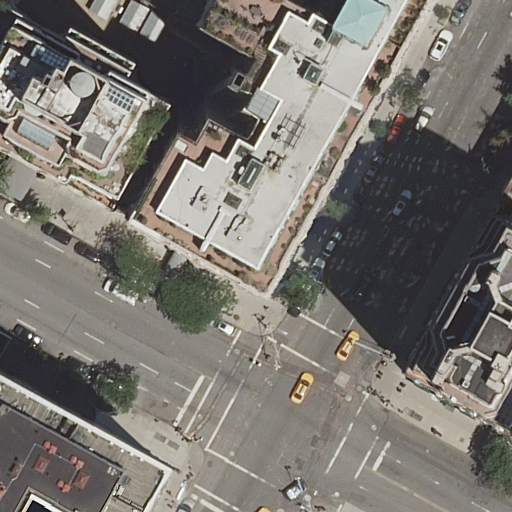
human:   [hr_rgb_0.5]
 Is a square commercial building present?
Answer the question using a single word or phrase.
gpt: no

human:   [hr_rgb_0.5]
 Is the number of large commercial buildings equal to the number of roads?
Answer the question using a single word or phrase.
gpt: no

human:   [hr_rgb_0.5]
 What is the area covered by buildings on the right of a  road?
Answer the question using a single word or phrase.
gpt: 510m2

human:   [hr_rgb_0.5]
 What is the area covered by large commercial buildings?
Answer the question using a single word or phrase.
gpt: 0m2

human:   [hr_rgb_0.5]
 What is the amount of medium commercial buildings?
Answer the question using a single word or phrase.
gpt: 0

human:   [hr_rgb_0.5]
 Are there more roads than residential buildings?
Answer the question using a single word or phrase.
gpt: no

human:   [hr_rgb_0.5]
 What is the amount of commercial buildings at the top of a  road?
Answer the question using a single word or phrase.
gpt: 0

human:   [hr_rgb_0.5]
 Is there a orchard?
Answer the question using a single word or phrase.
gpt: no

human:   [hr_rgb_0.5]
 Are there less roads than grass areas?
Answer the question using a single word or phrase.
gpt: no

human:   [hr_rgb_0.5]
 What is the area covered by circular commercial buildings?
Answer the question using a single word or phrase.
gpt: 0m2

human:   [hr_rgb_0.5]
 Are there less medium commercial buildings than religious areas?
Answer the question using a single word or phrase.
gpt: no

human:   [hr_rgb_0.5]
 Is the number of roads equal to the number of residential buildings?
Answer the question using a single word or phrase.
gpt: no

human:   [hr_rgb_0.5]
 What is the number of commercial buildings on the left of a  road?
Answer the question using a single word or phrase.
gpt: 0

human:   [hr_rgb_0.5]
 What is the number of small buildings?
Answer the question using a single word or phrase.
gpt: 2

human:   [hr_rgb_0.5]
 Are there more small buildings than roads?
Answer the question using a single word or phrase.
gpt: no

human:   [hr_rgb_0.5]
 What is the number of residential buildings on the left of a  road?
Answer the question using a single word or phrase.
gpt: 3

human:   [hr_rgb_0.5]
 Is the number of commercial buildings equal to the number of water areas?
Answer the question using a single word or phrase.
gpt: yes

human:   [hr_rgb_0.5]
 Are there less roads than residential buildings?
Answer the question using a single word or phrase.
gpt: yes

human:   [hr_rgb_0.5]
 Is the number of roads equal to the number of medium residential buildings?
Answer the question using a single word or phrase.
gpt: no

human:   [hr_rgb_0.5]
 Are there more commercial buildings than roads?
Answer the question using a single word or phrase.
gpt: no

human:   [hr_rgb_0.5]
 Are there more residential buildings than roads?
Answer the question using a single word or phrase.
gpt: yes

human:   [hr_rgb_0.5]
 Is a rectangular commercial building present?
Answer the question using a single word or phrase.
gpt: no

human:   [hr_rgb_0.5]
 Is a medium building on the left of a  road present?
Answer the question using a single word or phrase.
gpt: no

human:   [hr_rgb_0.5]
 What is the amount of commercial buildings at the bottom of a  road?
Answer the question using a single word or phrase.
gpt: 0

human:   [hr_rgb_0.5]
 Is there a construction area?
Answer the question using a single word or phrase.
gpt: no

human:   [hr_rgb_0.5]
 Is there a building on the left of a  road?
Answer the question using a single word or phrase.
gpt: yes

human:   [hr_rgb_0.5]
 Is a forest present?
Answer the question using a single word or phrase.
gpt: no

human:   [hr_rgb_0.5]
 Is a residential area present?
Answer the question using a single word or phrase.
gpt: no

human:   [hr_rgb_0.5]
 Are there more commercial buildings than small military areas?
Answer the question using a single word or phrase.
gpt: no

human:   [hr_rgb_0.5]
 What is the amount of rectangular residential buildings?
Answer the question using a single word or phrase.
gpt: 4

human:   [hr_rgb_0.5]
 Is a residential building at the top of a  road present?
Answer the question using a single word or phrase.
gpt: yes

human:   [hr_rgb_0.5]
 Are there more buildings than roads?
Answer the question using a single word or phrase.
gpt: yes

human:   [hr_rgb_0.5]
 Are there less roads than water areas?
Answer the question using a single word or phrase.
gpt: no

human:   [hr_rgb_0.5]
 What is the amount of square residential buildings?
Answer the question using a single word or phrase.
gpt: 0

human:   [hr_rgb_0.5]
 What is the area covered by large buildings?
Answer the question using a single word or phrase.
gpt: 3675m2

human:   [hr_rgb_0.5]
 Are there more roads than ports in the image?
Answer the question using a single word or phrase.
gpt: yes